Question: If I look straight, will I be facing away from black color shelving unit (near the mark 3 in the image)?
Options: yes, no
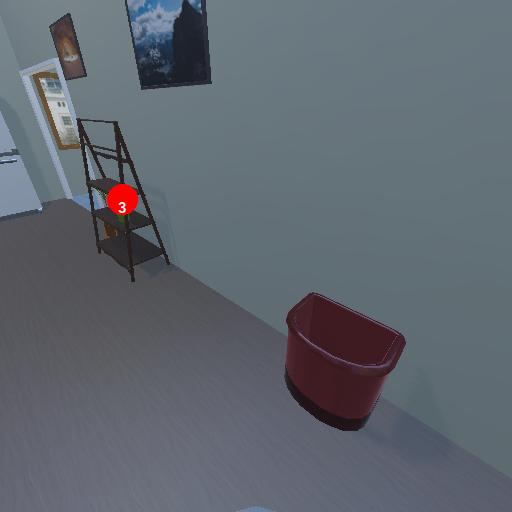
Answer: yes